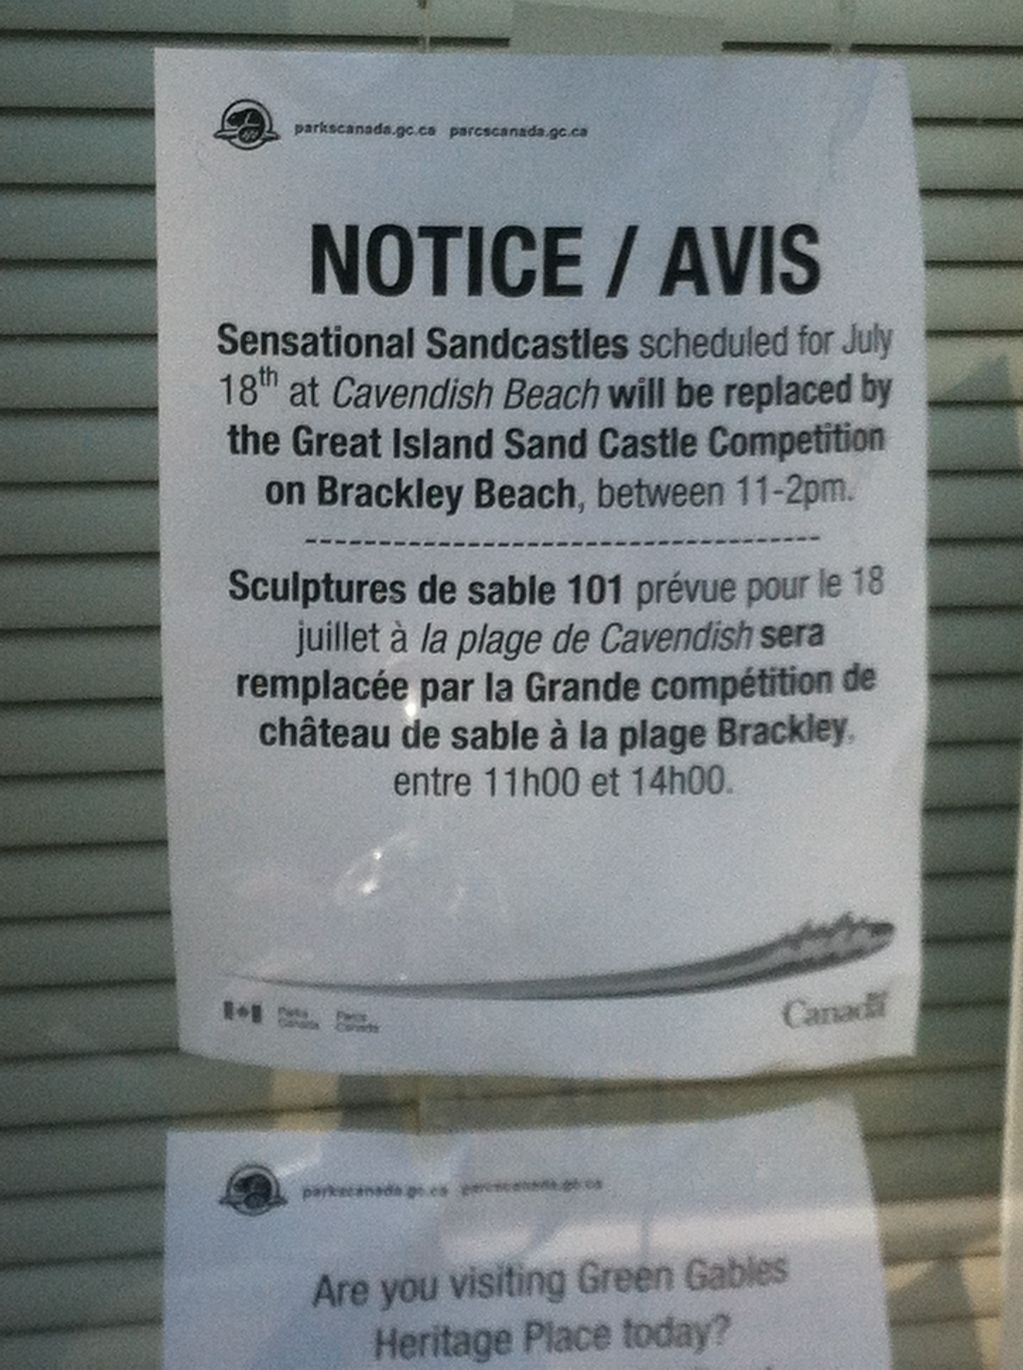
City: charlottetown